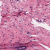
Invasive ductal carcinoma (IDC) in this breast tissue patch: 0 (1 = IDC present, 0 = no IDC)